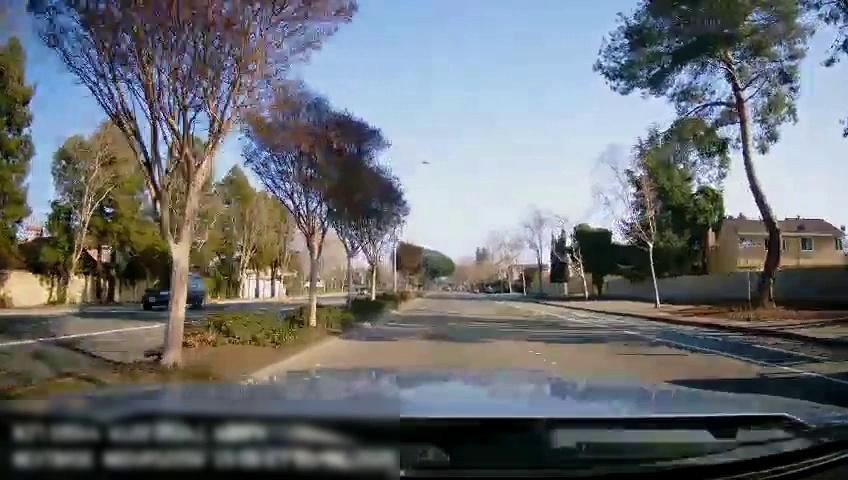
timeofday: Day
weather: Sunny
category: Drivable Space
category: Drivable Space
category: Vehicles | Car
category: Lanes | Opposite Lane
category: Lanes | Current Lane
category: Lanes | Alternate Lane